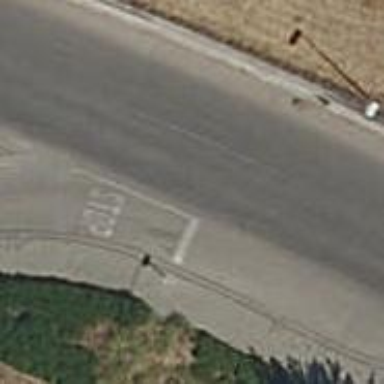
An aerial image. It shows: Stop road.